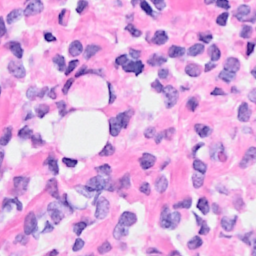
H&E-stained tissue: Breast